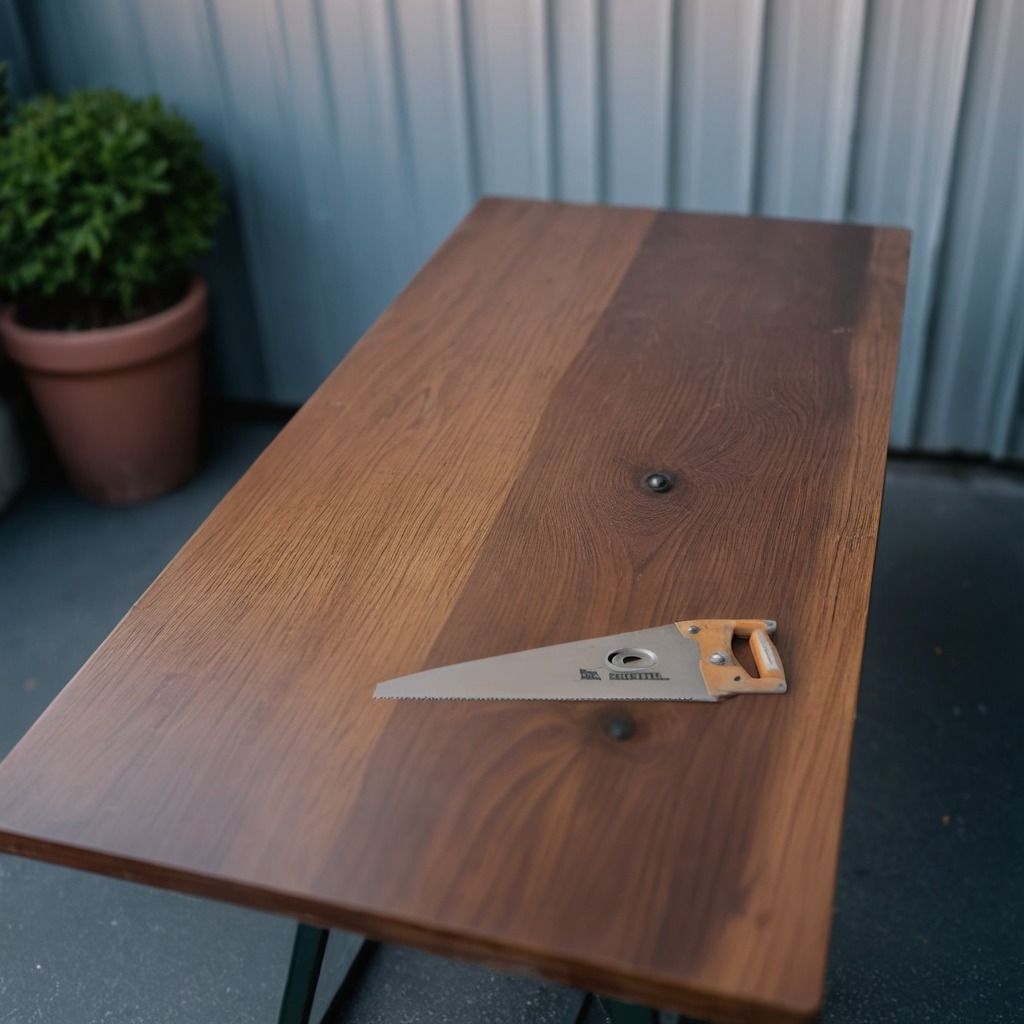
A handheld metal saw is lying on a old table with faint burn marks in a small garage at twilight.